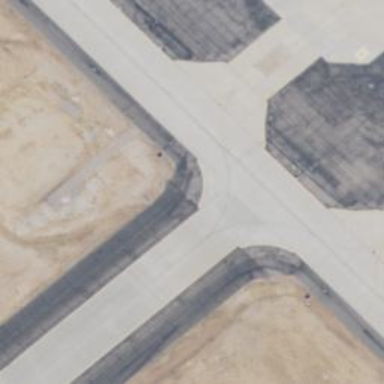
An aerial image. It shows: Image of taxiway at airport.